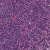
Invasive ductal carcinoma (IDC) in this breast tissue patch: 1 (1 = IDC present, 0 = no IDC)